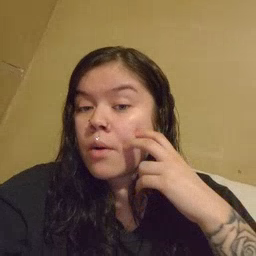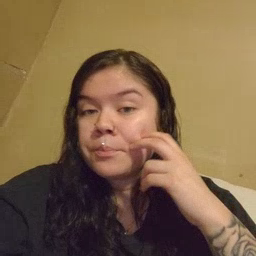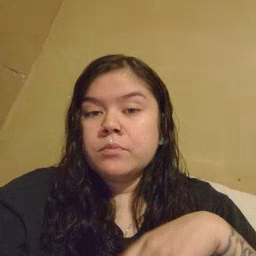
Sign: gum